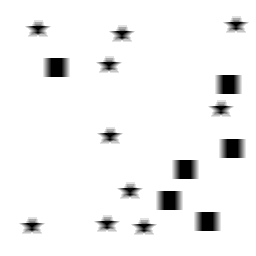
Squares: 6
Triangles: 0
Stars: 10
Total shapes: 16